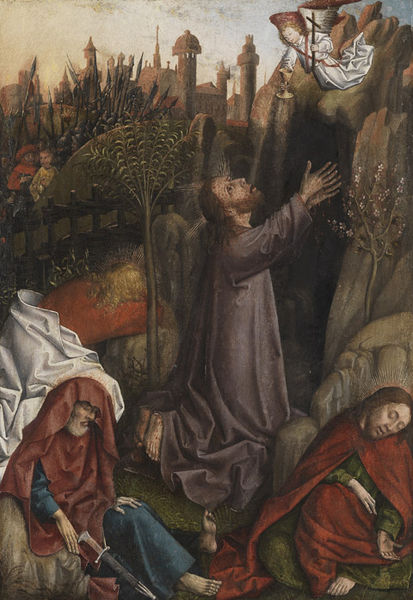
Titel: Christus am Ölberg
Künstler: Meister der Karlsruher Passion
Standort: Karlsruhe
Institution: Staatliche Kunsthalle Karlsruhe
Schlagwörter: blue, men, people, red, religious, robes, soldiers, sword, white, black, green, robe, palm, wine, angel, heaven, man, rocks, sky, tree, background, field, hill, peasant, tower, trees, death, feet, grass, garden, castle, paul, purple, army, cross, wings, dead, fence, town, city, beggar, jesus, prayer, medieval, war, god, christ, crucifix, cup, asleep, cave, sleeping, christianity, stones, bible, kneeling, biblical, faith, help, lances, praying, guards, towers, halo, blood, dying, gethsemane, beards, goblet, barefoot, sick, lance, john, peter, demons, apostles, crusade, agony, judas, petrus, crusades, paulus, chrsit, vineyard, pikes, palm sunday, gethsamene, art angel jesus god, men old, wailing, chrust